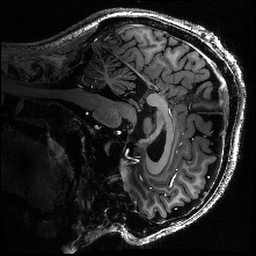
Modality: T1w
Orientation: sagittal
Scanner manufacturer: siemens
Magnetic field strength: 6.98 T
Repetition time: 2.76 s
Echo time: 0.00328 s